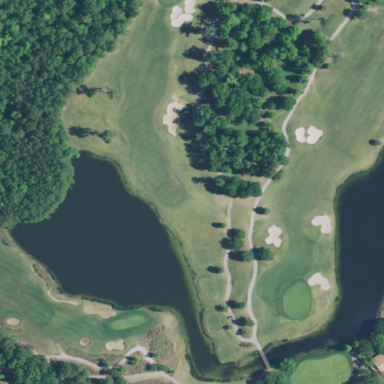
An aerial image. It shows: Water hazard in golf course. The hazard is natural water feature.